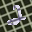
Label: 2